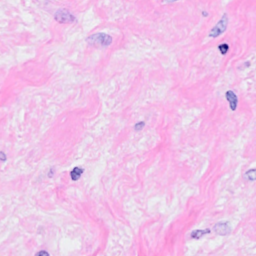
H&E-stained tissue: Breast